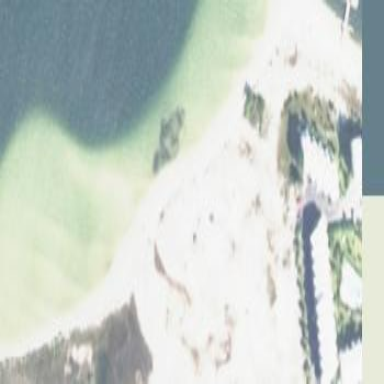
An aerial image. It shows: Beautiful beach with natural surroundings.